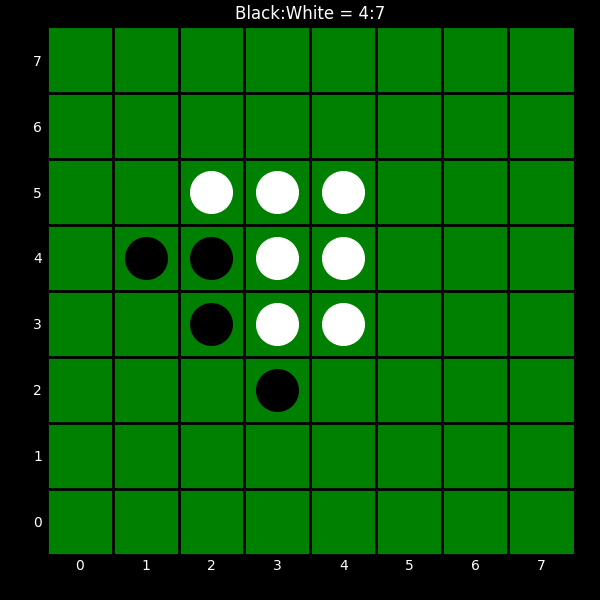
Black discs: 4
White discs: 7